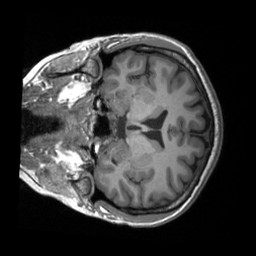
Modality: T1w
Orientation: coronal
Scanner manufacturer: siemens
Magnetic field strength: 3 T
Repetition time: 2 s
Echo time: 0.0023 s